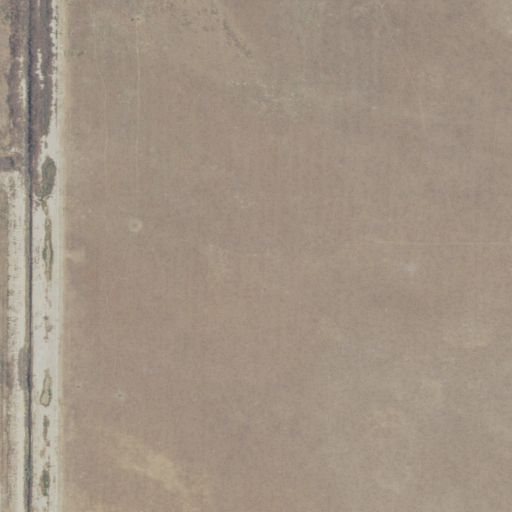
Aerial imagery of ridge(s) in California named Dudley Ridge containing only cultivated crops